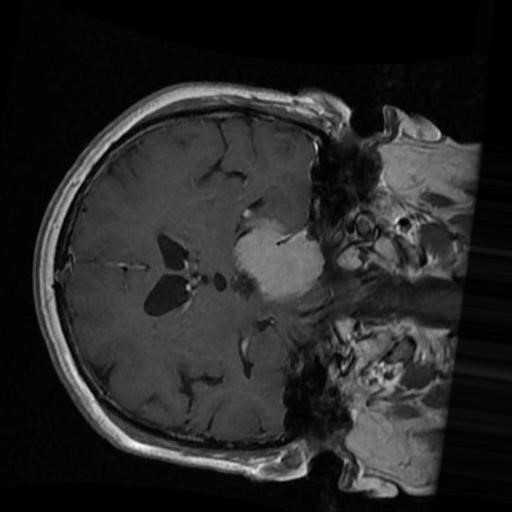
Label: brain_menin